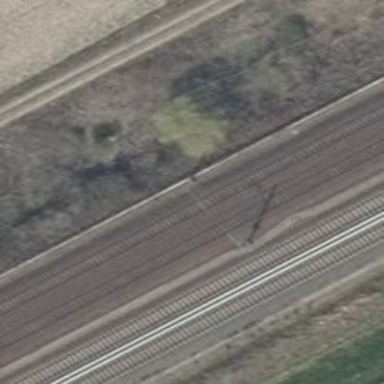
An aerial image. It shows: Milestone along the railway with catenary mast.